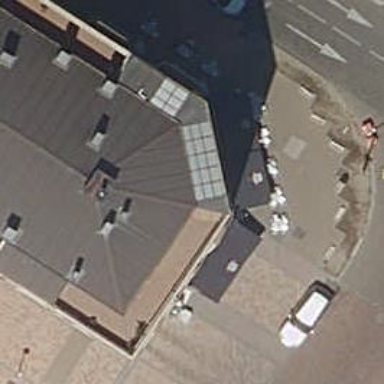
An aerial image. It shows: Bar.